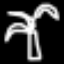
Label: palm tree